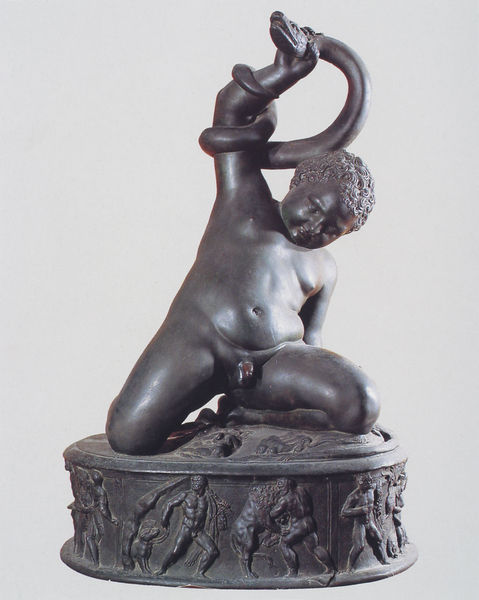
Titel: Herkules als Kind mit der Schlange kämpfend
Künstler: Guglielmo della Porta
Institution: Capodimonte, National Museum
Schlagwörter: akt, kampf, kämpfer, mann, mund, nase, hund, augen, gesicht, sockel, kind, locken, statue, plastik, junge, bauchnabel, knie, penis, schlange, griechisch, mythos, knieend, ackt, römisch, statur, geischt, greichenland, ringer, rämisch